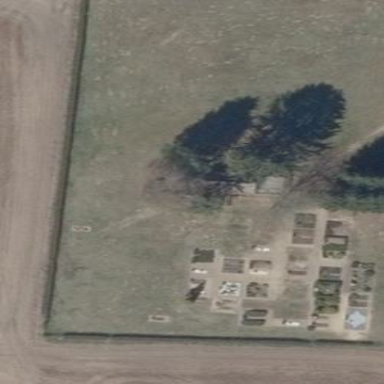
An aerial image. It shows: Cemetery.